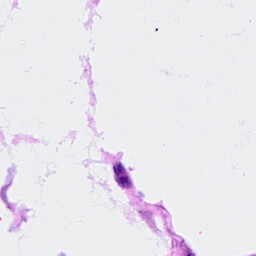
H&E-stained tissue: Ovarian